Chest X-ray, AP view. Patient: 54 years old, sex M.
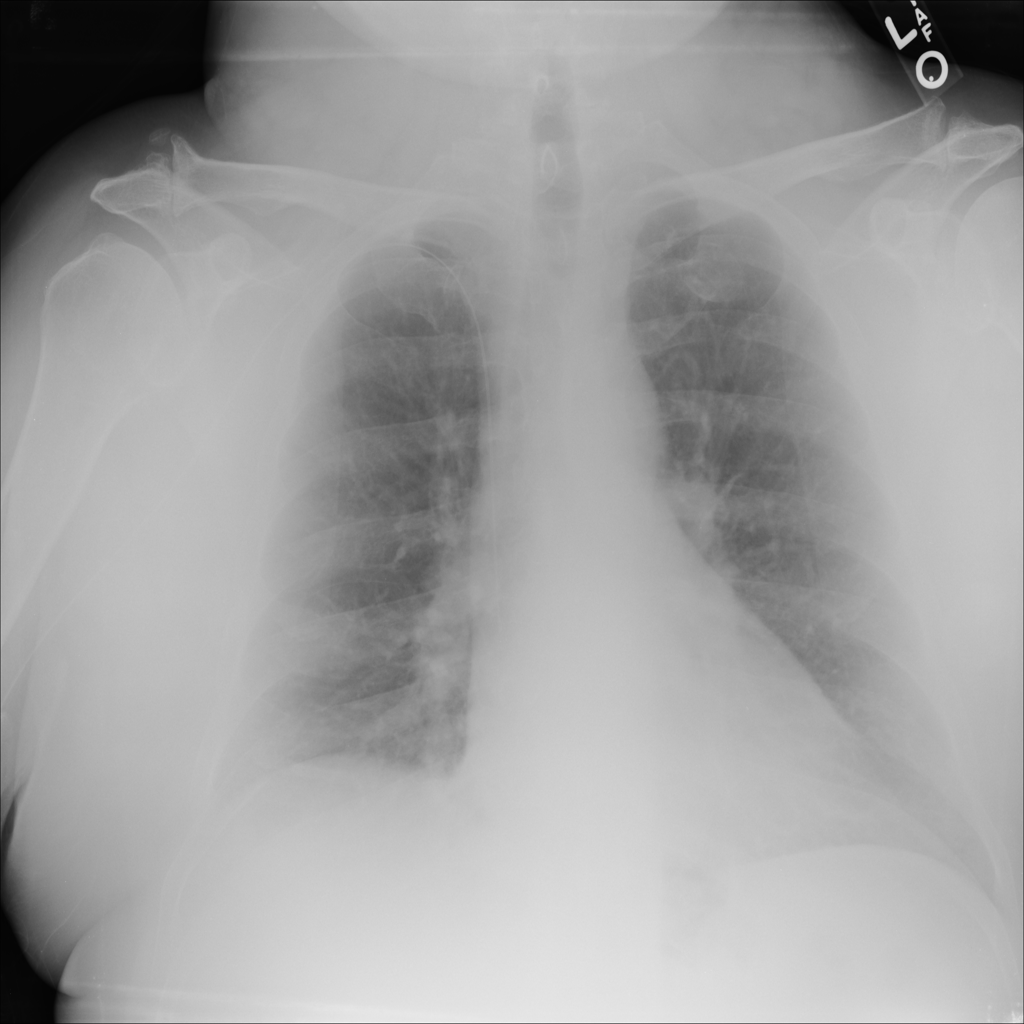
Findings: No Finding